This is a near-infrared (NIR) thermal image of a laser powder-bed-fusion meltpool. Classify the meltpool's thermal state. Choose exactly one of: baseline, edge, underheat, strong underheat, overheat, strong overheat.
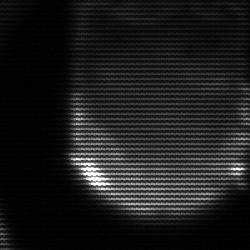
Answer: edge